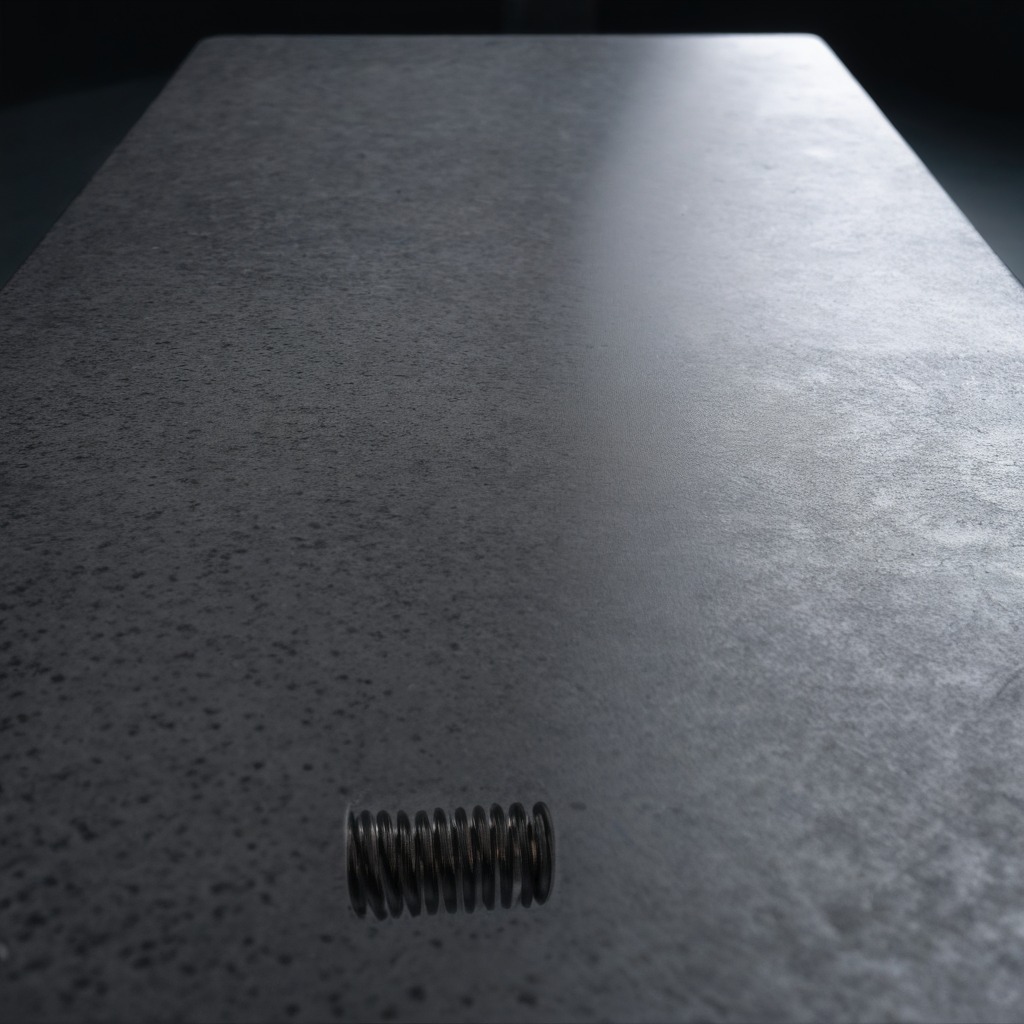
A coiled metal spring is lying on a clean granite table inside a workshop at night.